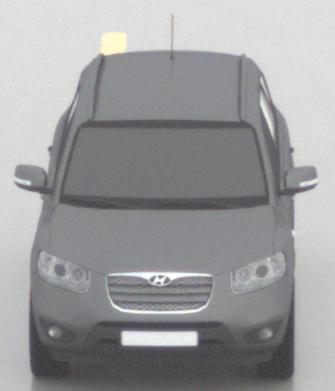
Make: Hyundai
Model: Santa Fe 2.4
Detailed model: Santa Fe (CM)
Model produced from: 2010/01
Model produced until: 2012/09
Doors: 5
Color: gray
Road condition: wet road
Daytime: morning or afternoon
Contrast: low contrast